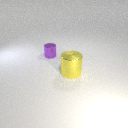
large yellow metal cylinder in front of small purple metal cylinder